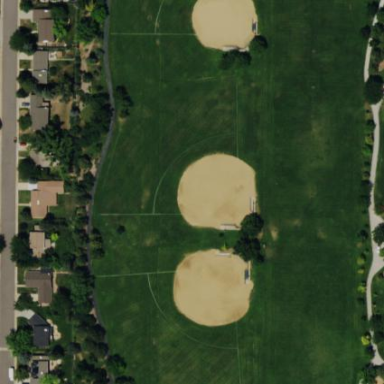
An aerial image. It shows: Baseball pitch for leisure land.